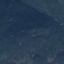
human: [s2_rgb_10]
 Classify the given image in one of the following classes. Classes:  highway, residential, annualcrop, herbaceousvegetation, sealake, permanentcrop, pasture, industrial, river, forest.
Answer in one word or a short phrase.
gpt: HerbaceousVegetation